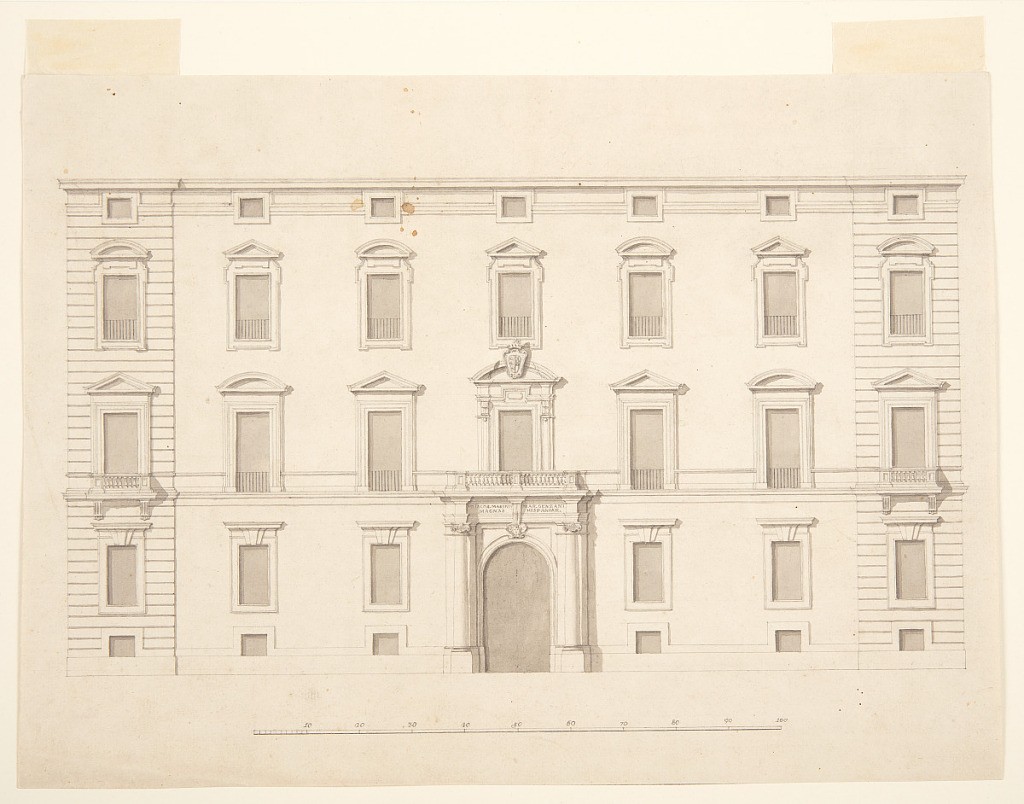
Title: Elevation of a mansion for the marchese Genzani
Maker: Filippo Marchionni, Italian, 1732–1805
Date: ca. 1780
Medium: Graphite, pen and ink, brush and wash on laid paper
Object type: Drawing
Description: Three stories, basement, mansard; seven bays. The outside bays project slightly and are rustic. The windows of the basement are connected by crenellated band. The pediments of the French windows in the two upper stories are alternately triangular and circular. The coat of arms of the marchese is in the center. Inscription in the frieze of the doorway: "IO. IACOB. MARINI MAR. GENZANI / MAGNAS HISPANIAR [um]." Straight molding on top. Bottom: scale.